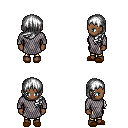
a pixel art fantasy rpg character, female body template, human, dark skin, chain mail, gold greaves, white left-swept hairstyle, brown slippers, four views (front, back, left, right), 2x2 character sprite sheet, small pixel art, hard edges, no anti-aliasing